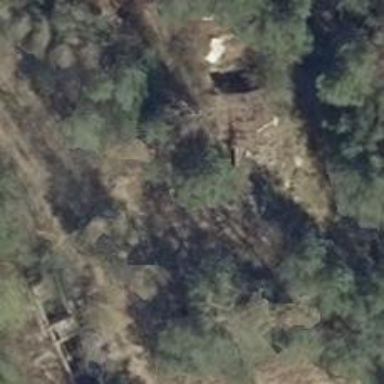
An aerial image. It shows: Military bunker.